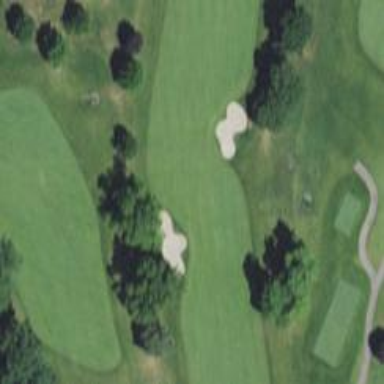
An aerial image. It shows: View of golf hole.